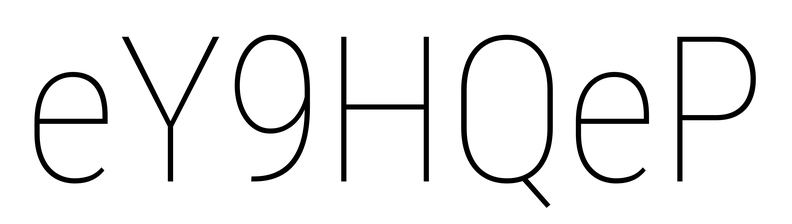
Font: Roboto_Condensed_Thin